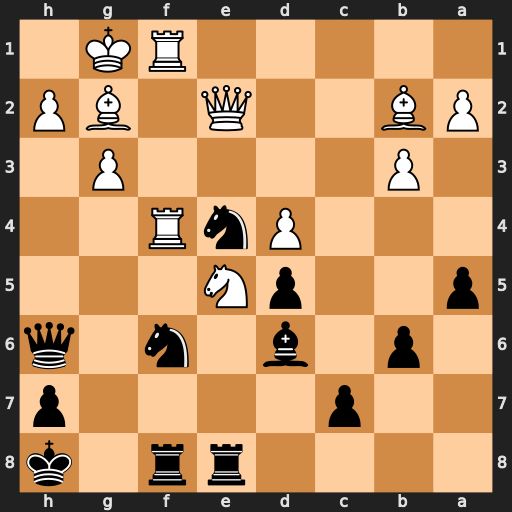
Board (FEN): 4rr1k/2p4p/1p1b1n1q/p2pN3/3PnR2/1P4P1/PB2Q1BP/5RK1
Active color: b
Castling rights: -
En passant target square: -
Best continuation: Rxe5 dxe5 Bc5+ R1f2 Nxf2